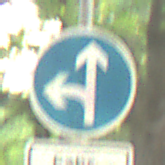
Verkehrszeichen: VorgeschriebeneFahrtrichtungGeradeausOderLinks
Zusatzzeichen unten: SonstigeFahrzeugePersonengruppenFrei4
Umgebung: Outdoor, RoadRail
Tageszeit: MorningAfternoon
Wetter: Clear
Licht: Natural
Jahreszeit: NotSpecified
Kontrast: LowContrast